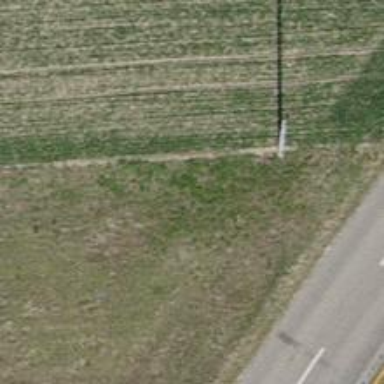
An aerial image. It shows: Concrete power pole.